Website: home-depot
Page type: payment
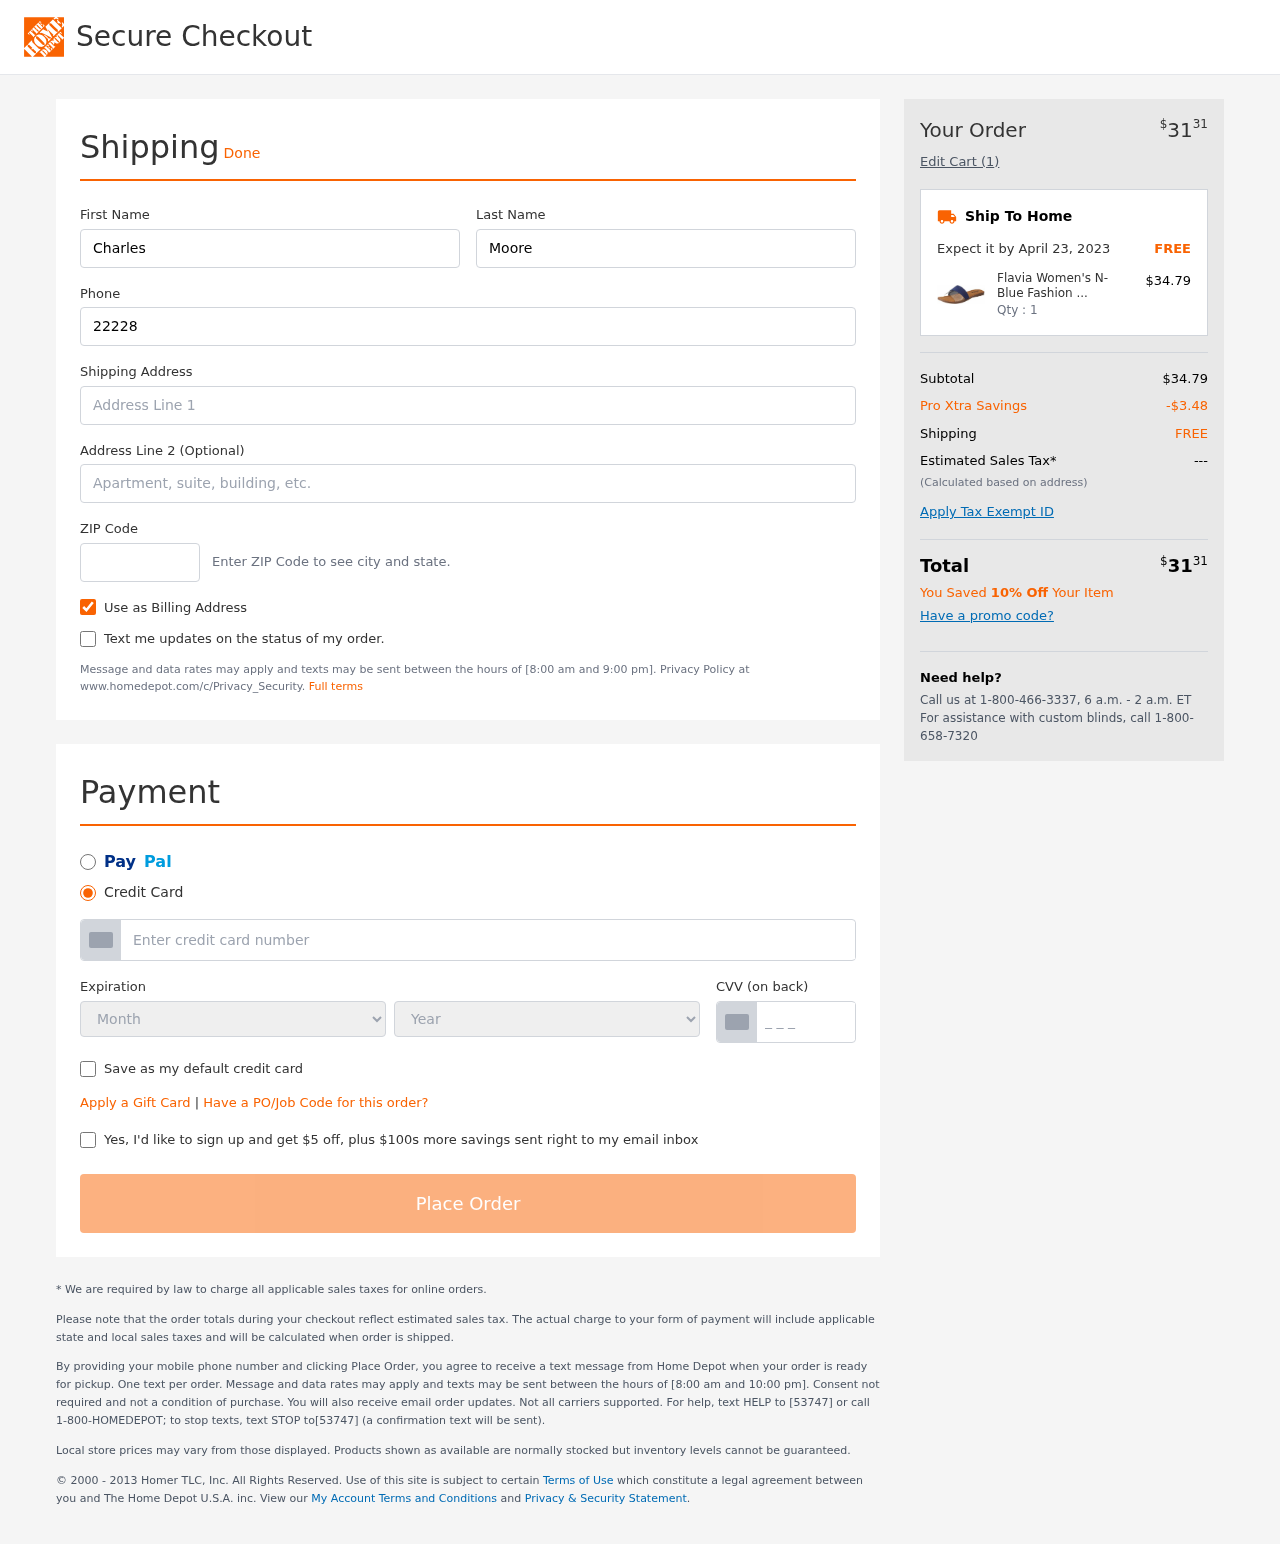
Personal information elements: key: PII_CARD_CVV
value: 697
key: PII_CARD_EXPIRY_MONTH
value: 09
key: PII_CARD_EXPIRY_YEAR
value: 30
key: PII_CARD_NUMBER
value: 4226 2531 3805 9493
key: PII_FIRSTNAME
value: Charles
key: PII_LASTNAME
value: Moore
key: PII_PHONE
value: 2222827040
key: PII_POSTCODE
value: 43465
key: PII_STREET
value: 398 Lisa Inlet
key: PII_STREET2
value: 3689 Curtis Alley
Product elements: key: PRODUCT1_NAME
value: Flavia Women's N-Blue Fashion Slippers-7 UK (39 EU) (8 US) (FL/246/NVY-BLU)
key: PRODUCT1_PRICE
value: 34.79
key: PRODUCT1_QUANTITY
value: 1
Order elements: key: ORDER_TOTAL
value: $3131
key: ORDER_NUM_ITEMS
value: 1
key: ORDER_DELIVERY_DATE
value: April 23, 2023
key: ORDER_SUBTOTAL
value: $34.79
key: ORDER_DISCOUNT
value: -$3.48
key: ORDER_SHIPPING_COST
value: FREE